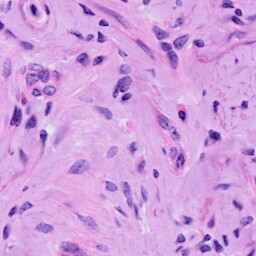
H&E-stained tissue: Cervix